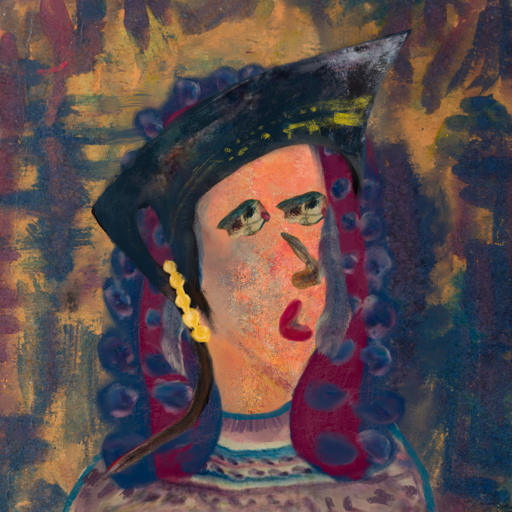
Background: InTheSun, Head And Neck Side: Irani, Face Side: Pipe, Bust: HillGirl, Hair Side: Hill_Girl, Head Accessory: Irani, Second Necklace: Blank, Necklace: Blank, Baby: Blank